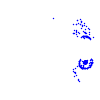
Particle: pion